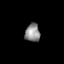
Tissue: skin
Cell type: Epithelial cells
Senescence score: 0.2628
Nuclear area (px): 268
Mean DAPI intensity: 138.985